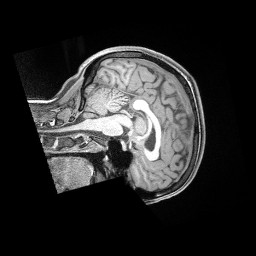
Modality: T1w
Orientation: sagittal
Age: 34
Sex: female
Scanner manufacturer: siemens
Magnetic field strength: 3 T
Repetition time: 2 s
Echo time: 0.00211 s